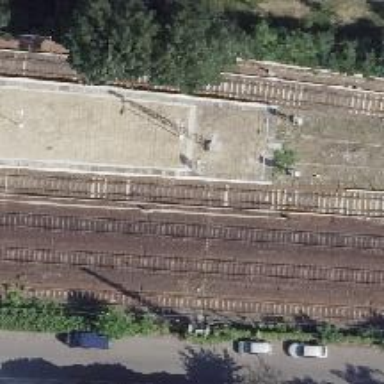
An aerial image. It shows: Light rail stop position on the railway.